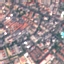
Land use / land cover: Residential